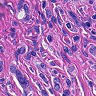
Metastatic tissue present: yes